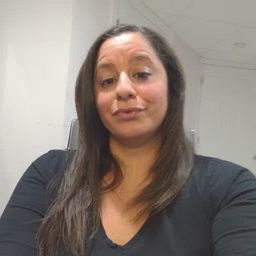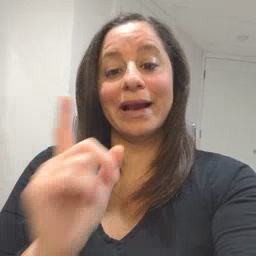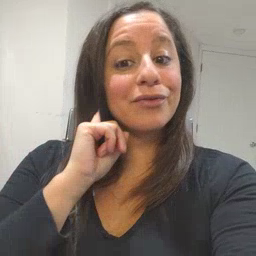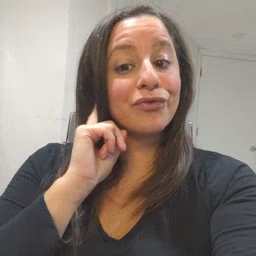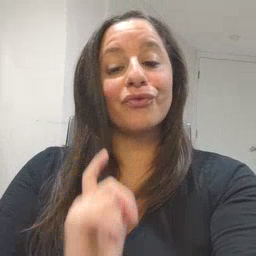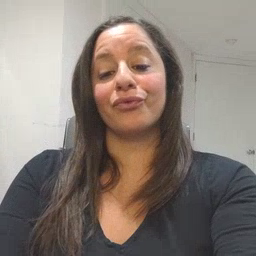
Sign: hear